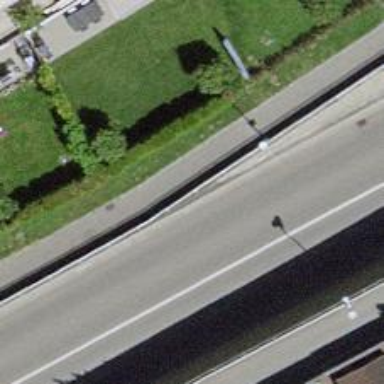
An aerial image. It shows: Retaining wall.